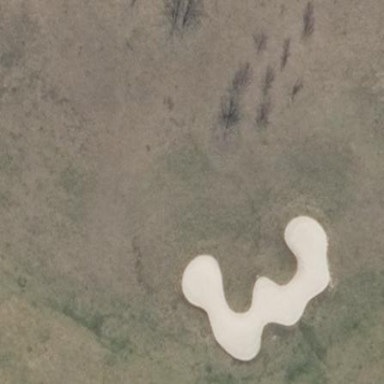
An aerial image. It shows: Sand bunker on golf course.